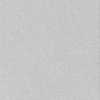
Label: dusty